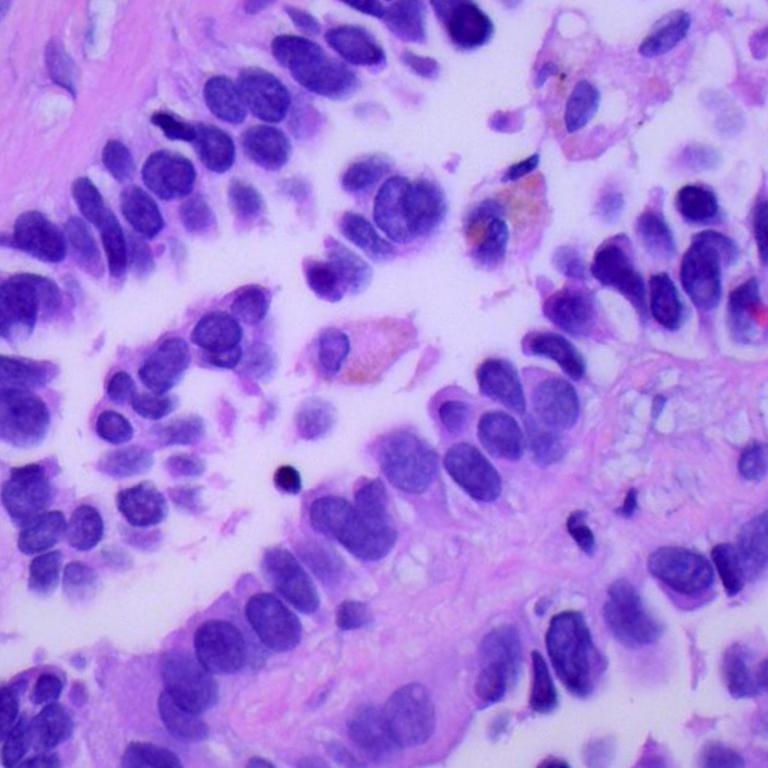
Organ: lung
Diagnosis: adenocarcinomas